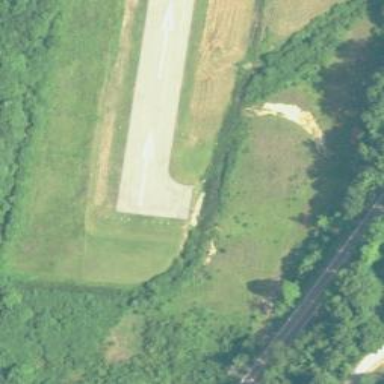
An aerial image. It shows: Asphalt runway at the airport.